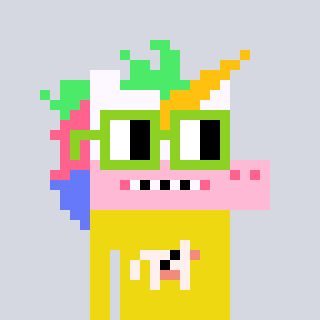
a pixel art character with square light green glasses, a unicorn-shaped head and a yellow-colored body on a cool background